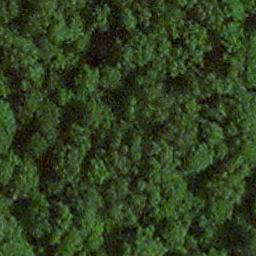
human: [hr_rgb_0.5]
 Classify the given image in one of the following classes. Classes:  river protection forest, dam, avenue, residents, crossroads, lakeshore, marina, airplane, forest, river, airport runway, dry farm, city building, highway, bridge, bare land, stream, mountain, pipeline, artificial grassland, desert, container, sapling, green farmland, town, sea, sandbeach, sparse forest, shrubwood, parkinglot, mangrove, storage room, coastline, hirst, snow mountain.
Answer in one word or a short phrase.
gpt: forest